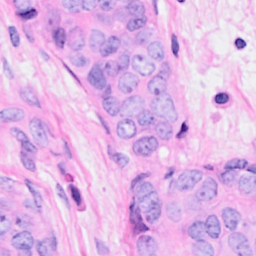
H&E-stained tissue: Breast